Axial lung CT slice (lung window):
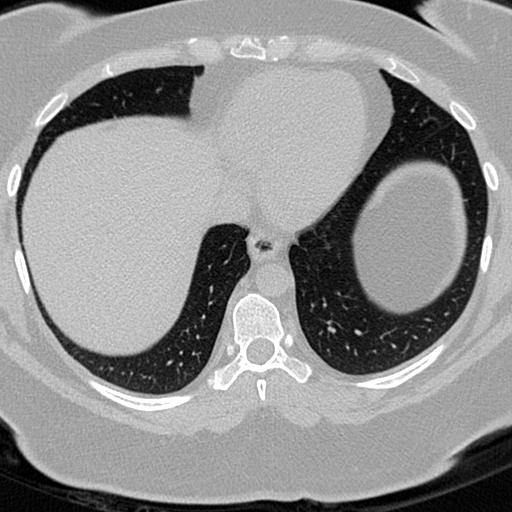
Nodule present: no